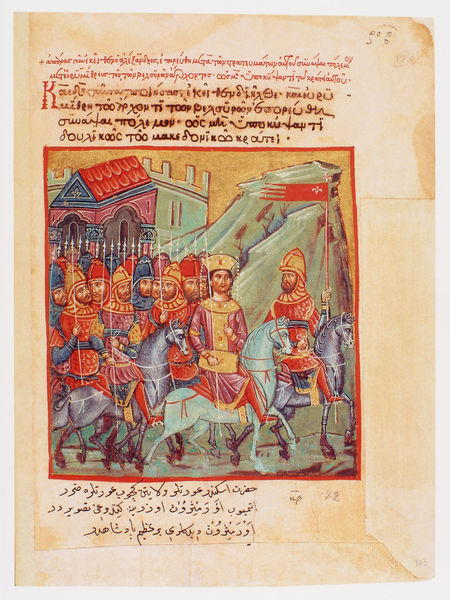
Titel: Der griechische Alexanderroman
Institution: Venedig, Hellenic Institute Codex Gr. 5
Schlagwörter: berg, blau, felsen, gelb, grün, menschen, stadt, männer, türkis, dach, haus, rot, gold, gotik, krone, rosa, dachziegel, pferd, pferde, reiter, reiten, schrift, fahne, flagge, giebel, krieg, könig, soldaten, inschrift, zinnen, buch, burg, seite, text, soldat, helm, ritter, rüstung, schimmel, buchdruck, buchseite, pergament, helme, arabisch, türkisch, mittelalter, kreuzzug, lanzen, heilige, speer, speere, miniatur, osmanisch, dachpfannen, rüstungen, hebräisch, maurisch, reitend, buchmalerei, stdt, zinken, zinkn